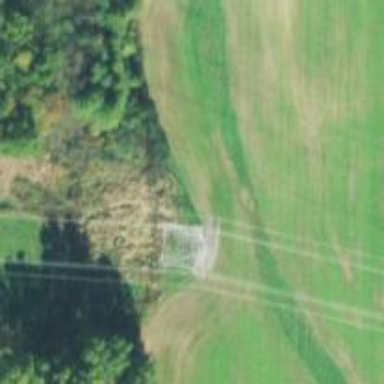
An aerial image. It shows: Lattice structure tower used for power distribution.